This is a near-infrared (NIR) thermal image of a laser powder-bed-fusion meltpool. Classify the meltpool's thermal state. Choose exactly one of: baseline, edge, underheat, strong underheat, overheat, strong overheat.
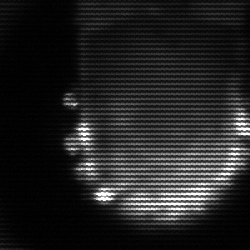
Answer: baseline